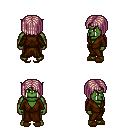
a pixel art fantasy rpg character, male body template, orc, green skin, brown robe, metal pants, white blonde pageboy hairstyle, brown slippers, four views (front, back, left, right), 2x2 character sprite sheet, small pixel art, hard edges, no anti-aliasing